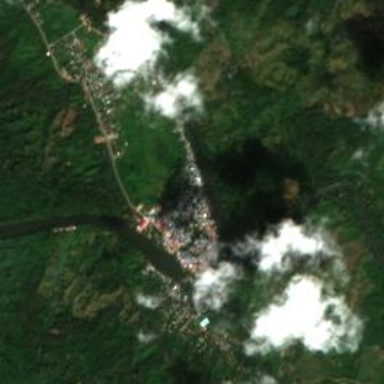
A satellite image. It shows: Town.